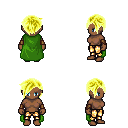
a pixel art fantasy rpg character, female body template, human, dark skin, green cape, gold greaves, gold pixie cut hairstyle, leather bracers, four views (front, back, left, right), 2x2 character sprite sheet, small pixel art, hard edges, no anti-aliasing